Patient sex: M
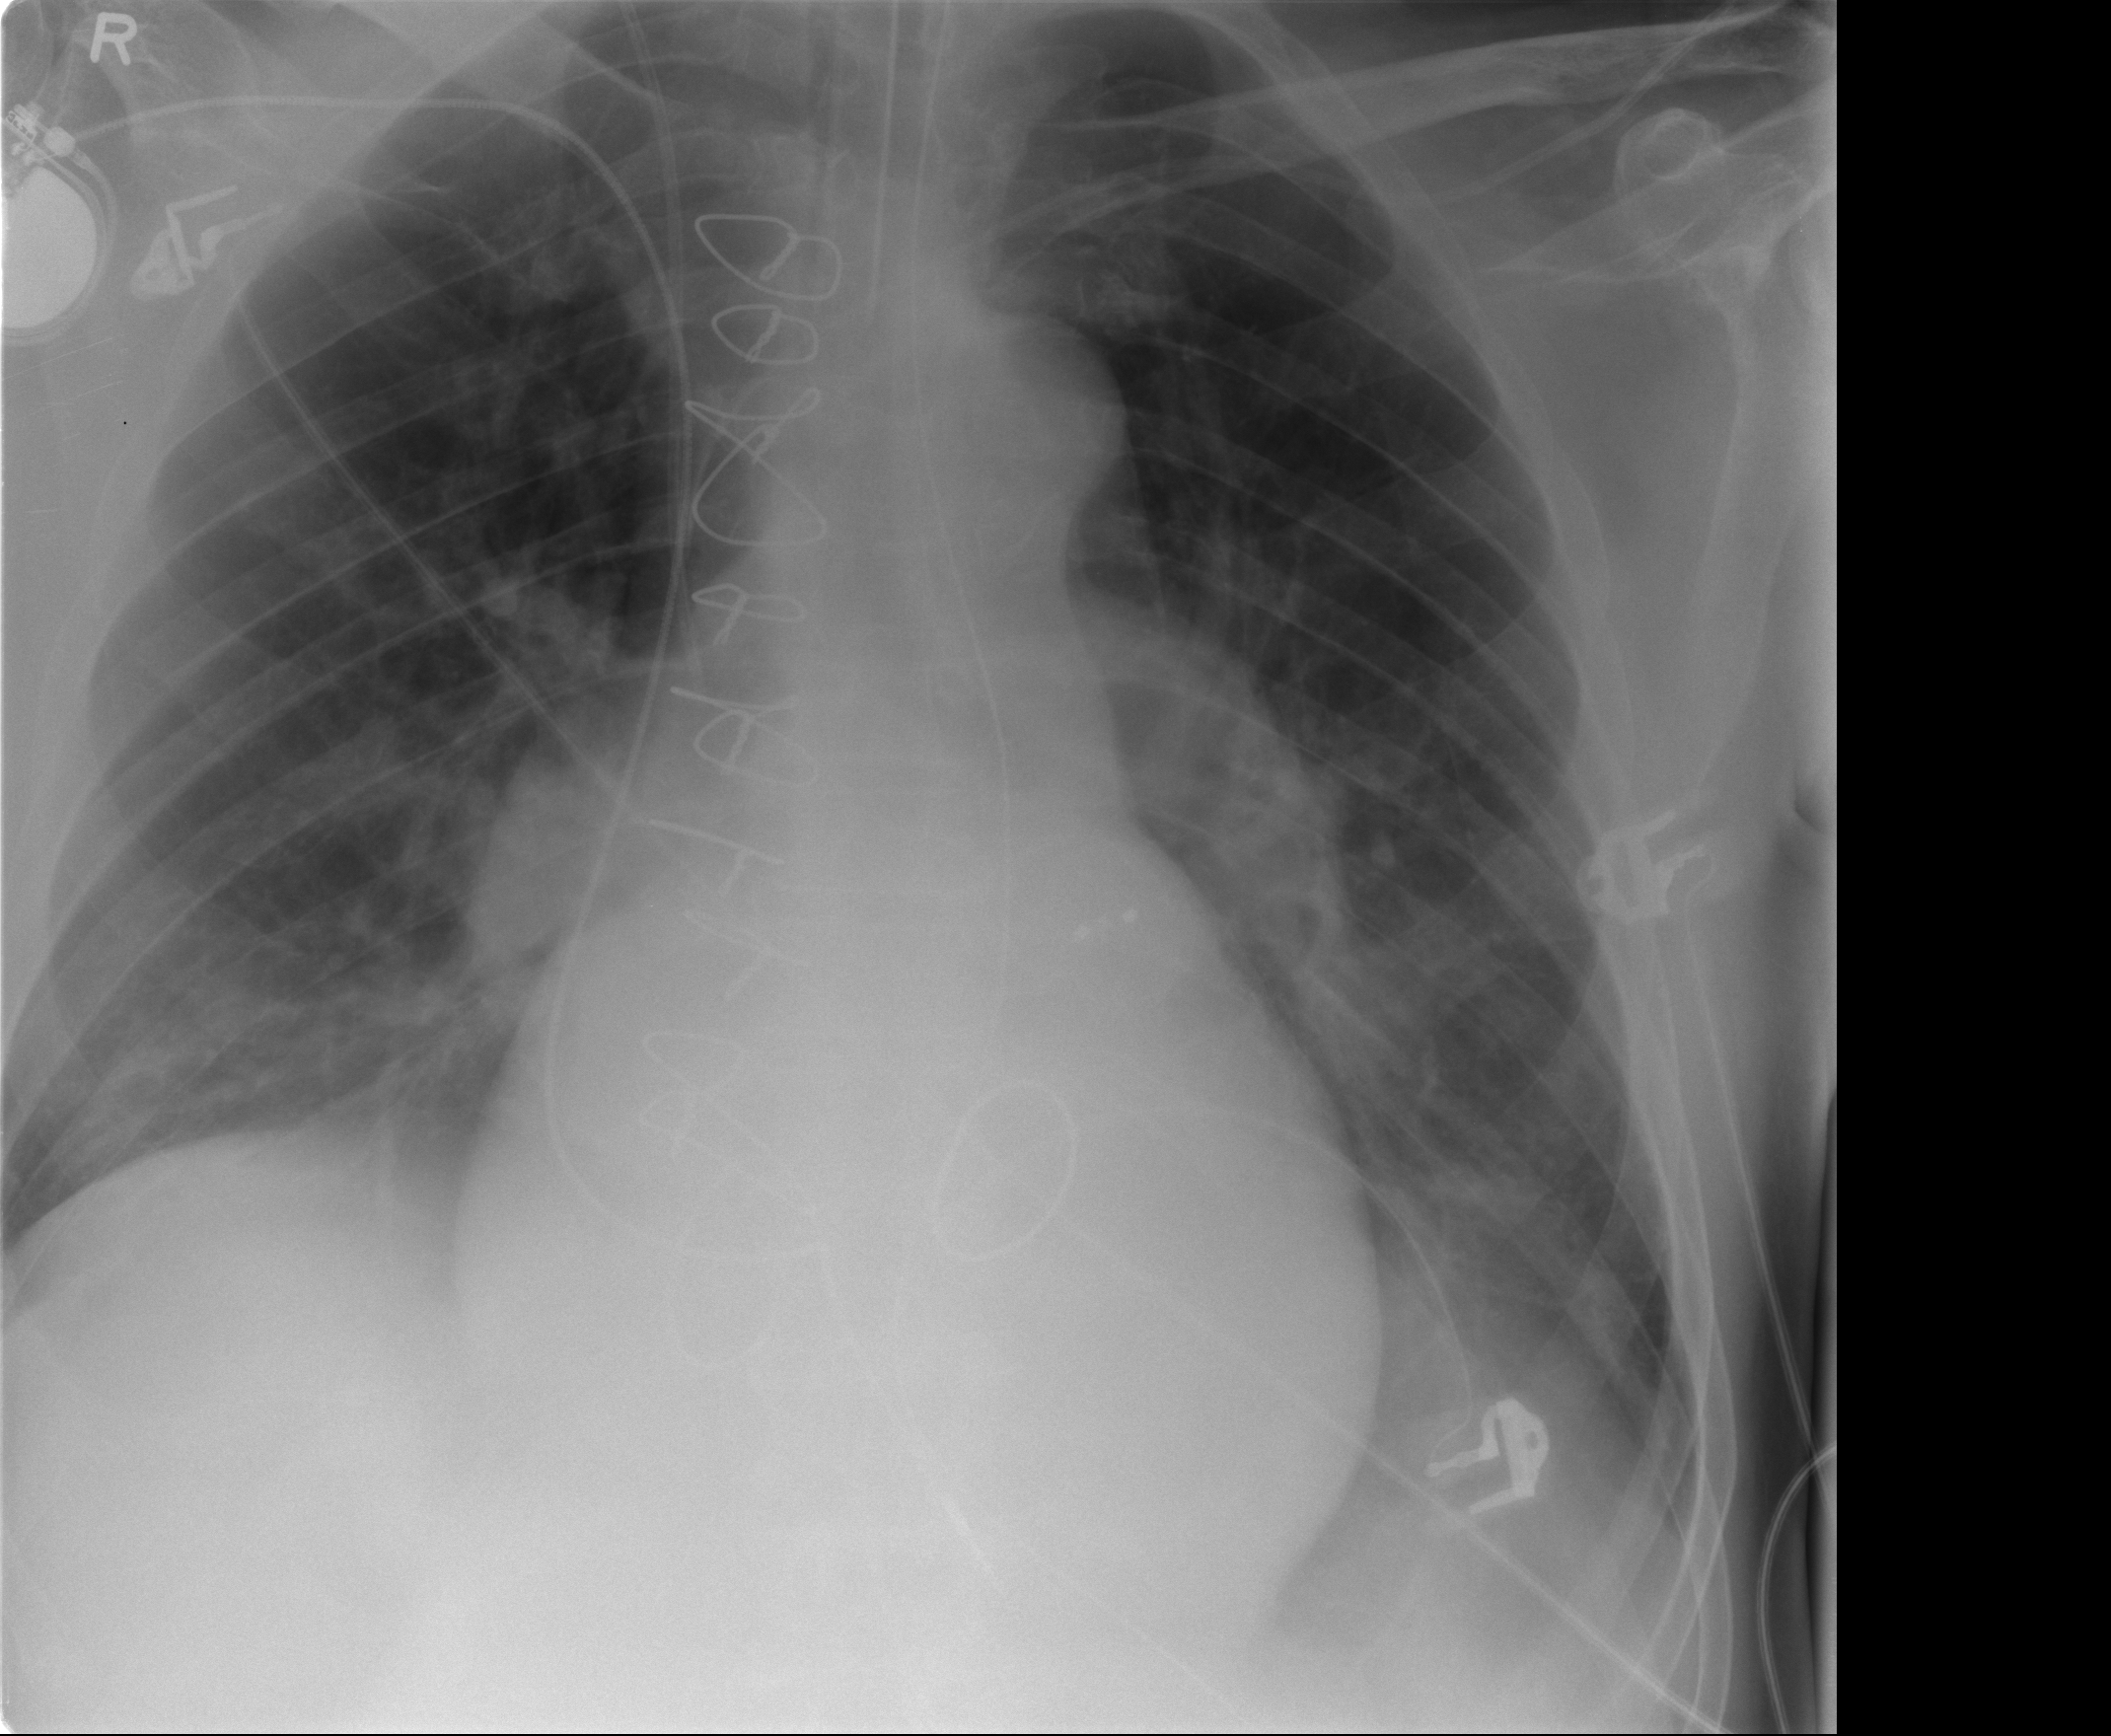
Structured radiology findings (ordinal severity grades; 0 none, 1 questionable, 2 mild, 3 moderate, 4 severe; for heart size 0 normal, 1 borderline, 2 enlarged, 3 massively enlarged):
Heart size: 2
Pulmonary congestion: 2
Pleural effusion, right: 0
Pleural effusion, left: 1
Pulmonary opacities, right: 0
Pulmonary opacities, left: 0
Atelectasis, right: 2
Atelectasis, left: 2